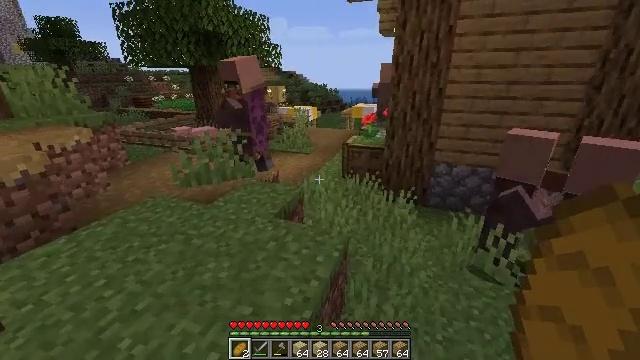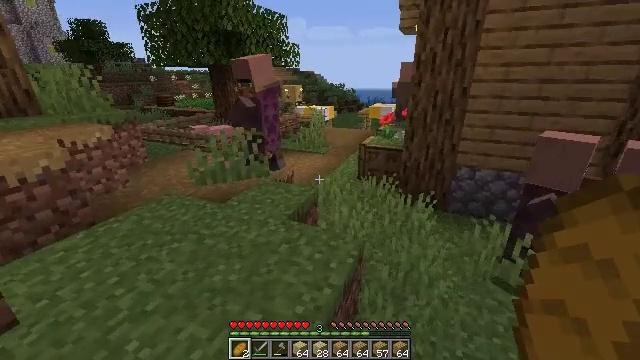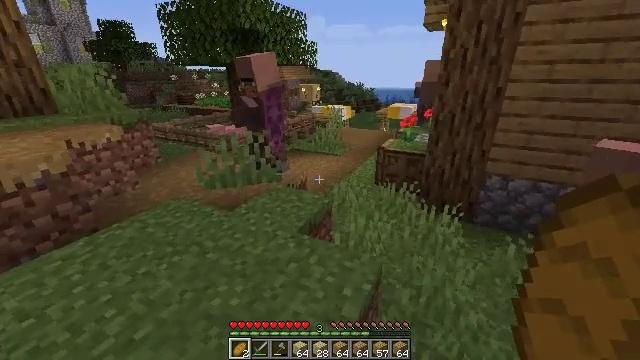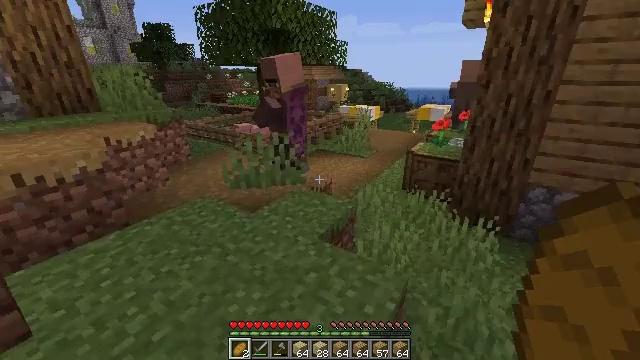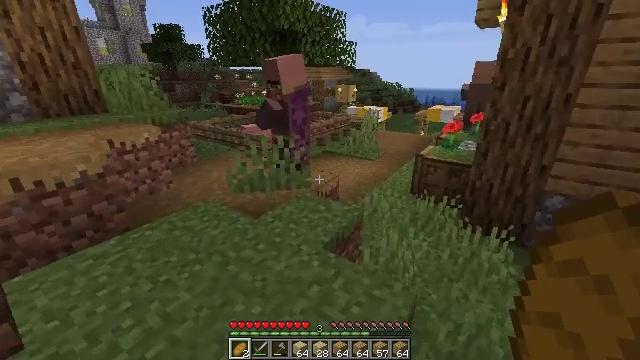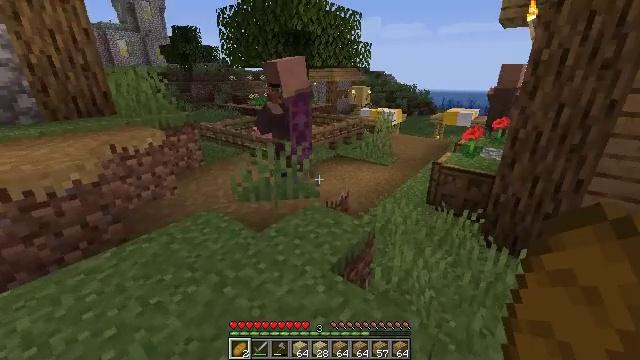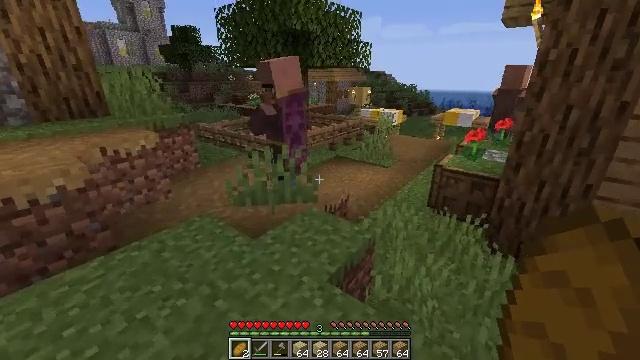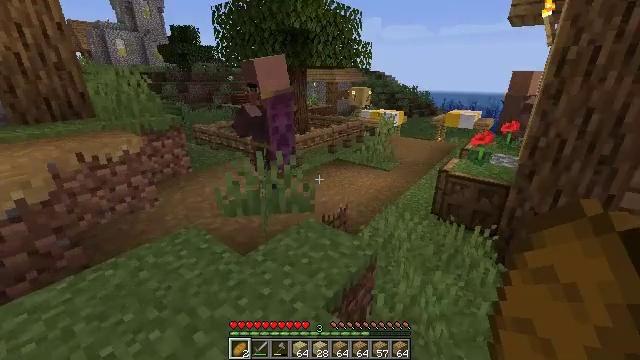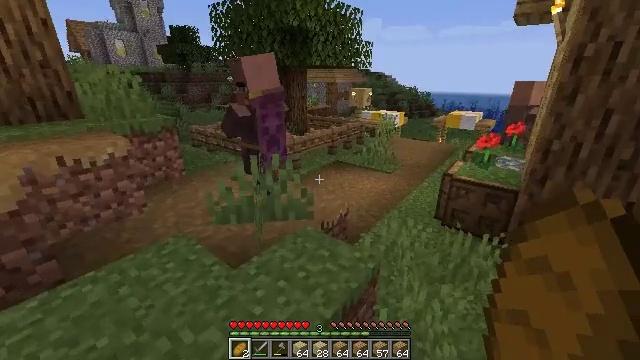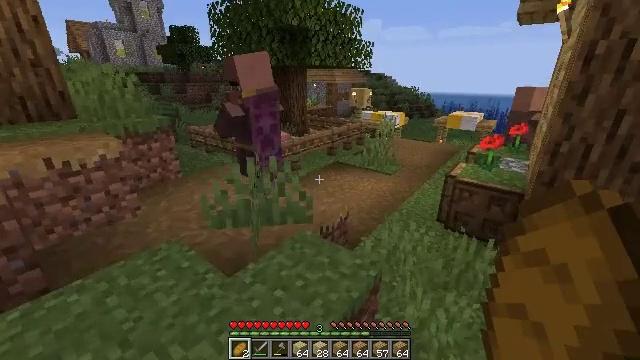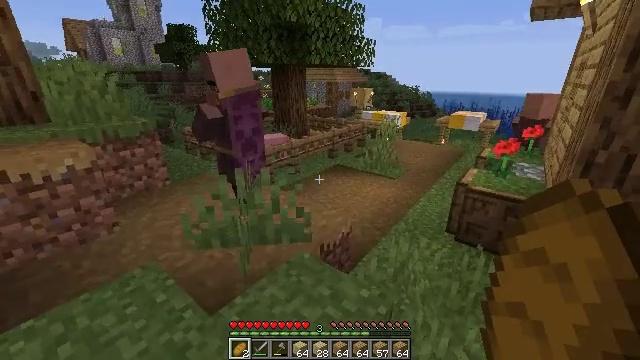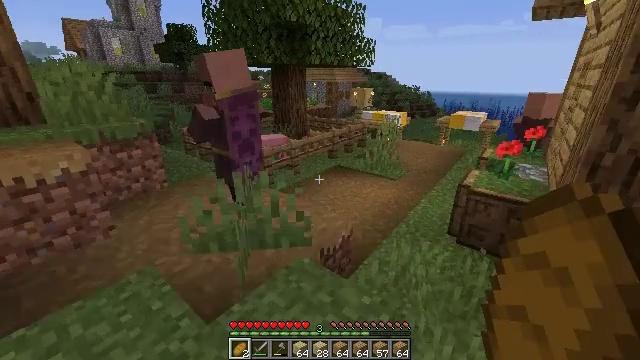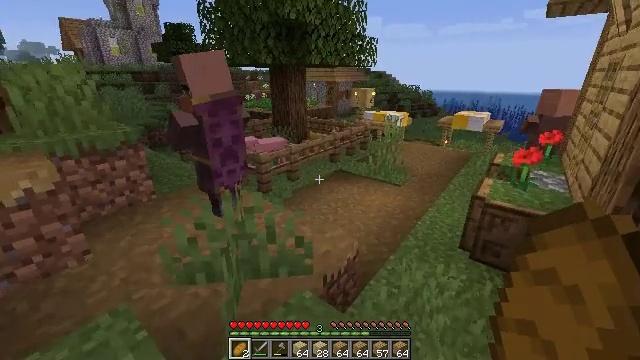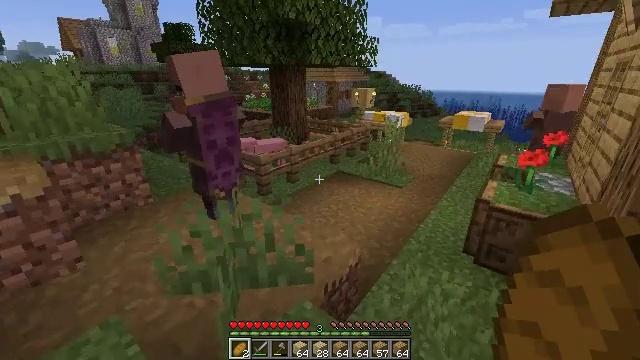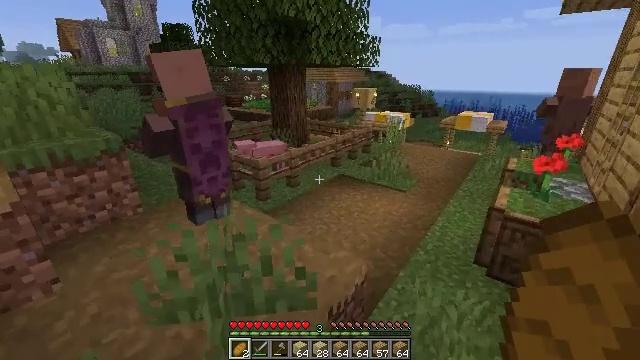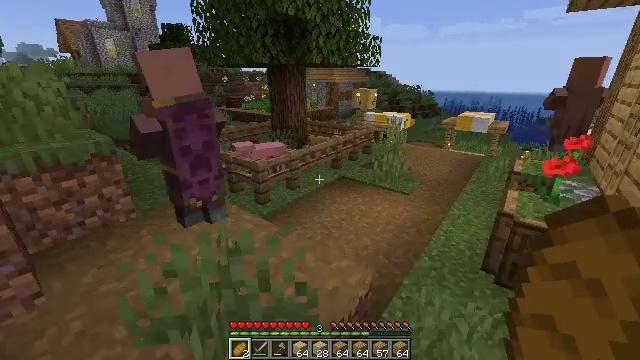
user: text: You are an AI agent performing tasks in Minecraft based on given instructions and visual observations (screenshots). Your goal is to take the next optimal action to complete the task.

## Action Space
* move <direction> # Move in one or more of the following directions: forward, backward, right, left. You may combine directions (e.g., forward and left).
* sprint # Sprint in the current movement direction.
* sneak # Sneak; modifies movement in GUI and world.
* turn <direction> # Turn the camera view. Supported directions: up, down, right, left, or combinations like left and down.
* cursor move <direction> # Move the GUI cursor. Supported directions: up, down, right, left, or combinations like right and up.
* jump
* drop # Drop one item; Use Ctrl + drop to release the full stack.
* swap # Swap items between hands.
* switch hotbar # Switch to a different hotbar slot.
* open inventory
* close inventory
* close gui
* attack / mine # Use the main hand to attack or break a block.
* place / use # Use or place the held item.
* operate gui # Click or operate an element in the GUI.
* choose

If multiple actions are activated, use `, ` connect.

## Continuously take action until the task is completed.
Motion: motion action
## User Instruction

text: Disassemble the stone brick stairs into inventory.
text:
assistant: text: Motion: move forward, turn left
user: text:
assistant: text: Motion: move forward, turn left
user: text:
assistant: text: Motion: move forward, turn left
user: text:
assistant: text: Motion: move forward, turn left
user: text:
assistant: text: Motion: move forward, turn left
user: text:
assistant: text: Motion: move forward
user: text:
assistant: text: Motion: move forward
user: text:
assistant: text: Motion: move forward
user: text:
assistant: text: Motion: move forward
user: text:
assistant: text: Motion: move forward
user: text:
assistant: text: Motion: move forward
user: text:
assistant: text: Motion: move forward
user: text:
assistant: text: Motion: move forward
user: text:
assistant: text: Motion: move forward
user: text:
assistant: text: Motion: move forward
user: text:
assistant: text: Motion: no_op
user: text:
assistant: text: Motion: no_op
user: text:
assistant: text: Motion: no_op
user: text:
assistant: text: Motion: turn left
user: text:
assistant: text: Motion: turn left
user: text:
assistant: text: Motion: turn left
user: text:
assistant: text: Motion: turn left
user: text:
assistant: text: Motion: turn left and up
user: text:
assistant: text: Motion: turn left
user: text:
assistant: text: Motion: turn left and up
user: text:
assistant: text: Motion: turn left
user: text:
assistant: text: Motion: turn left
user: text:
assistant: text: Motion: turn left
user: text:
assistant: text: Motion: turn left
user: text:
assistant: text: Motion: turn left